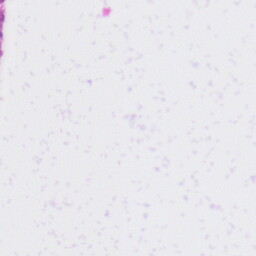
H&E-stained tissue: Liver